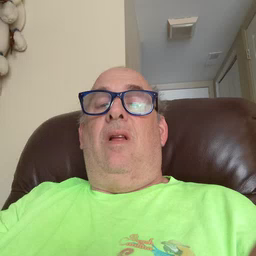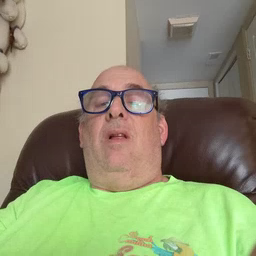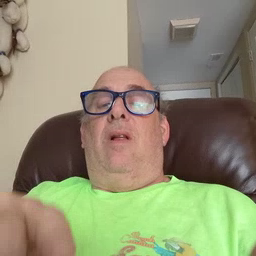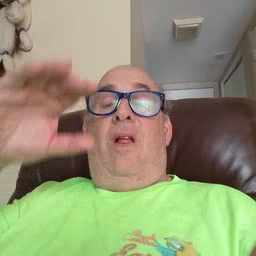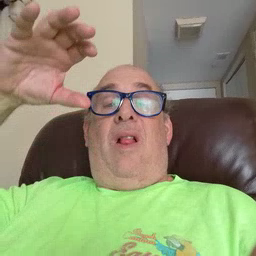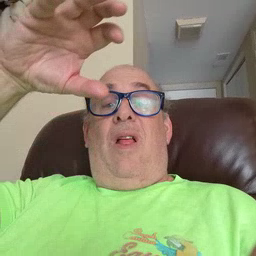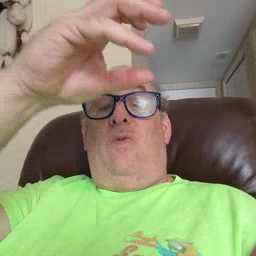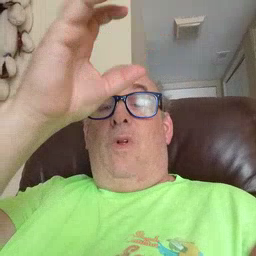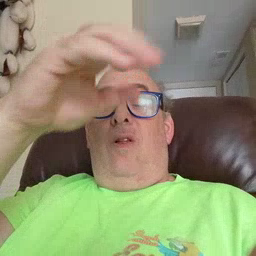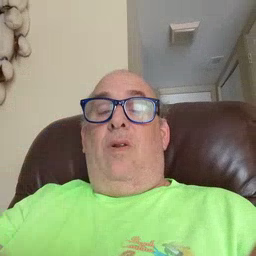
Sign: cloud